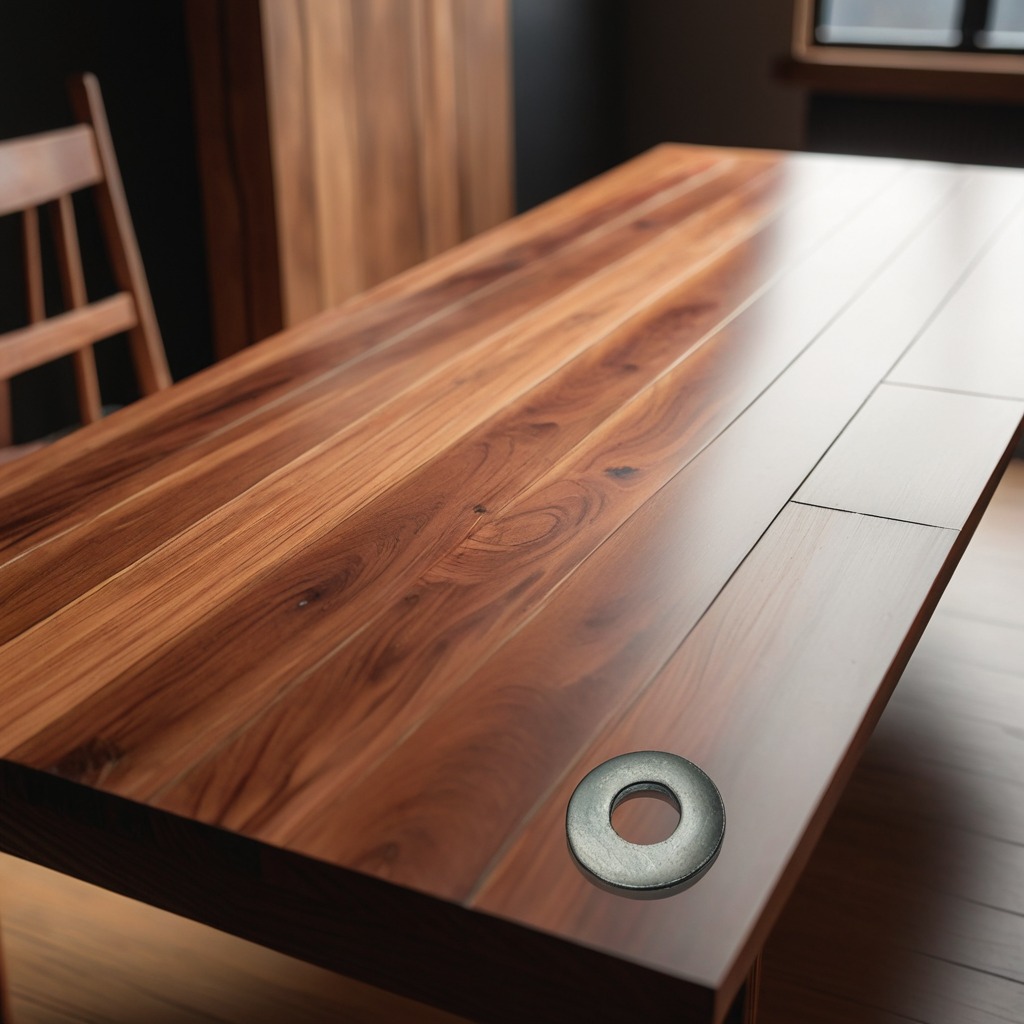
A flat metal washer is lying on the wooden table in a carpentry studio.